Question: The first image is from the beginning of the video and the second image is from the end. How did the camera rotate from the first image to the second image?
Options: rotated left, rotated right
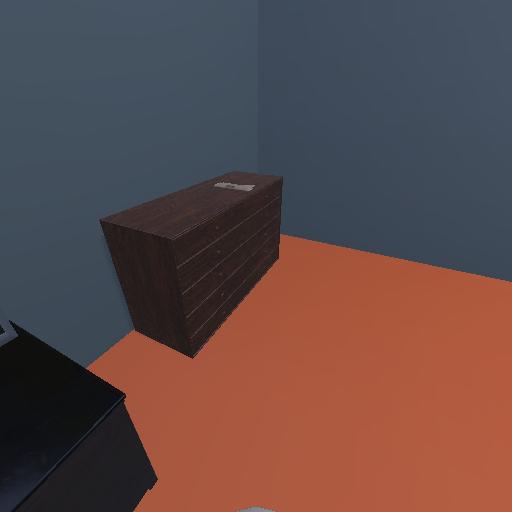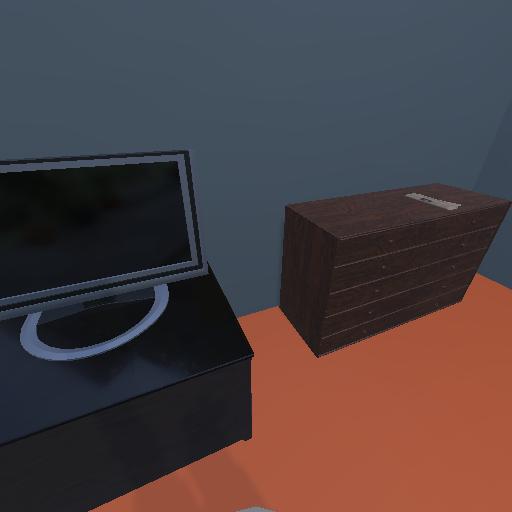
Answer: rotated left